Question: I am looking for the quickest way to look up the value in worksheet data and give the corresponding value in another column. The lookup must be done in VBA. Only 1 lookup is to be performed (no more lookups are to be done on the same dataset).
For instance, we have data in this form:

Using VBA, what is the fastest way to find a value in the column B which corresponds to the value "key990000" in the column A?
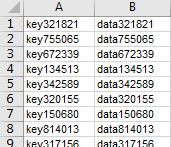
Answer: I have tested several different functions in contexts of sorted and unsorted data, 100k and 1 million rows of data.
The fastest way is to use 'WorksheetFunction.Vlookup' or a combination of 'WorksheetFunction.Index' and 'WorksheetFunction.Match'. But in case 2 or more searches are to be done on the same column, then it's best to load data into array (which takes relatively more time) and loop through it (looping through a loaded array is extremely quick).
(having both, 100 000 and 1 million rows of data)
'''
| 100k rows | 1m rows |
---------------------------------------------
Sub | sort | uns | sort | uns |
---------------------------------------------
WsF_vlookup | 0.05 | 0.05 | 0.25 | 0.38 |
WsF_idx_match | 0.05 | 0.05 | 0.25 | 0.38 |
loop_in_array | 0.06 | 0.06 | 0.35 | 0.43 | - this is better for 2+ lookups
range_find | 0.10 | 0.12 | 0.80 | 0.95 |
match_in_array | 0.11 | 0.11 | 0.65 | 0.80 |
loop_in_sheet | 0.14 | 0.16 | 1.2 | 1.39 |
array_to_dict | 0.5 | 0.65 | 61 | 87 |
sheet_to_dict | 1.5 | 1.70 | 75 | 100 |
---------------------------------------------
'''
'''
Sub WsF_vlookup()
Dim timer0 As Single
timer0 = Timer()
Debug.Print Application.WorksheetFunction.VLookup("key990000", ThisWorkbook.Worksheets("Sheet1").Range("A1:B1000000"), 2, 0)
Debug.Print Timer - timer0
End Sub
'''
---
'''
Sub WsF_idx_match()
Dim timer0 As Single
Dim rw As Long
timer0 = Timer()
rw = Application.WorksheetFunction.Match("key990000", ThisWorkbook.Worksheets("Sheet1").Range("A1:A1000000"), 0)
Debug.Print Application.WorksheetFunction.Index(ThisWorkbook.Worksheets("Sheet1").Range("B1:B1000000"), rw)
'no difference from:
'Debug.Print ThisWorkbook.Worksheets("Sheet1").Cells(rw, 2)
Debug.Print Timer - timer0
End Sub
'''
---
'''
Sub loop_in_array()
Dim timer0 As Single
Dim myArray1() As Variant
Dim i As Long
timer0 = Timer()
'Reading rows takes the majority of time
myArray1 = ThisWorkbook.Worksheets("Sheet1").Range("A1:A1000000").Value
'For 1m unsorted rows the following part takes only 0.06s when the key is near the end
For i = 1 To UBound(myArray1, 1)
If myArray1(i, 1) = "key990000" Then
Debug.Print ThisWorkbook.Worksheets("Sheet1").Cells(i, 2).Value
Exit For
End If
Next
Debug.Print Timer - timer0
End Sub
'''
---
'''
Sub range_find()
Dim timer0 As Single
Dim rngFound As Range
timer0 = Timer()
Set rngFound = ThisWorkbook.Worksheets("Sheet1").Range("A1:A1000000").Find("key990000", , xlValues, xlWhole)
Debug.Print rngFound.Offset(0, 1).Value
Debug.Print Timer - timer0
End Sub
'''
---
'''
Sub match_in_array()
Dim timer0 As Single
Dim myArray1() As Variant
Dim lngRow As Long
timer0 = Timer()
'Reading rows takes half of the time
myArray1 = ThisWorkbook.Worksheets("Sheet1").Range("A1:A1000000").Value
'For 1m unsorted rows the following part takes 0.45s when the key is near the end
lngRow = Application.WorksheetFunction.Match("key990000", myArray1, 0)
Debug.Print ThisWorkbook.Worksheets("Sheet1").Cells(lngRow, 2)
Debug.Print Timer - timer0
End Sub
'''
---
'''
Sub loop_in_sheet()
Dim timer0 As Single
Dim i As Long
Dim cell As Range
timer0 = Timer()
For Each cell In ThisWorkbook.Worksheets("Sheet1").Range("A1:A1000000")
If cell.Value = "key990000" Then
Debug.Print ThisWorkbook.Worksheets("Sheet1").Range("B" & cell.Row).Value
Exit For
End If
Next
Debug.Print Timer - timer0
End Sub
'''
---
'''
Sub array_to_dict()
Dim timer0 As Single
Dim myArray1() As Variant
Dim dict As Object
Dim i As Long
timer0 = Timer()
myArray1 = ThisWorkbook.Worksheets("Sheet1").Range("A1:B1000000").Value
Set dict = CreateObject("Scripting.Dictionary")
For i = 1 To UBound(myArray1, 1)
dict(myArray1(i, 1)) = myArray1(i, 2)
Next
Debug.Print dict("key990000")
Debug.Print Timer - timer0
Set dict = Nothing
End Sub
'''
---
'''
Sub sheet_to_dict()
Dim timer0 As Single
Dim dict As Object
Dim cell As Range
timer0 = Timer()
Set dict = CreateObject("Scripting.Dictionary")
For Each cell In ThisWorkbook.Worksheets("Sheet1").Range("A1:A1000000")
dict(cell.Value) = ThisWorkbook.Worksheets("Sheet1").Range("B" & cell.Row).Value
Next
Debug.Print dict("key990000")
Debug.Print Timer - timer0
Set dict = Nothing
End Sub
'''